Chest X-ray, PA view. Patient: 56 years old, sex F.
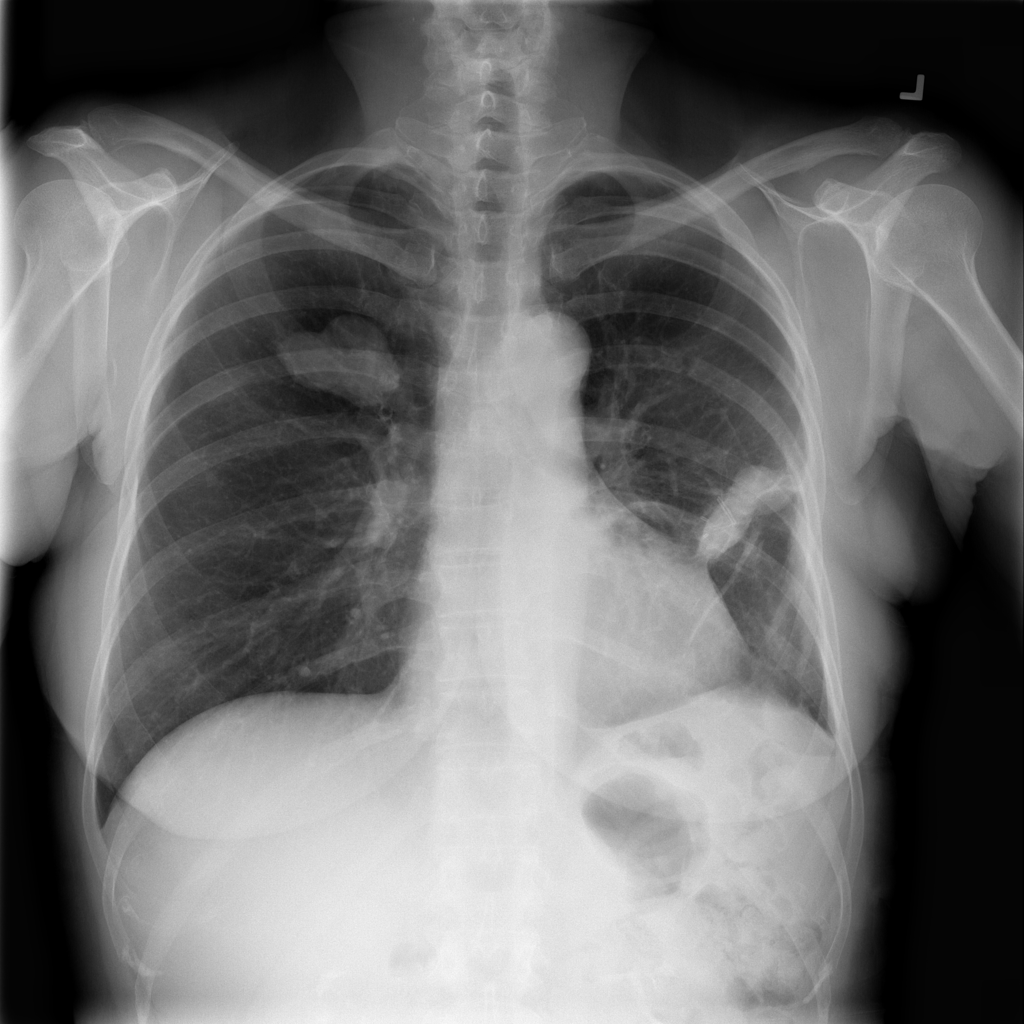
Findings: Mass